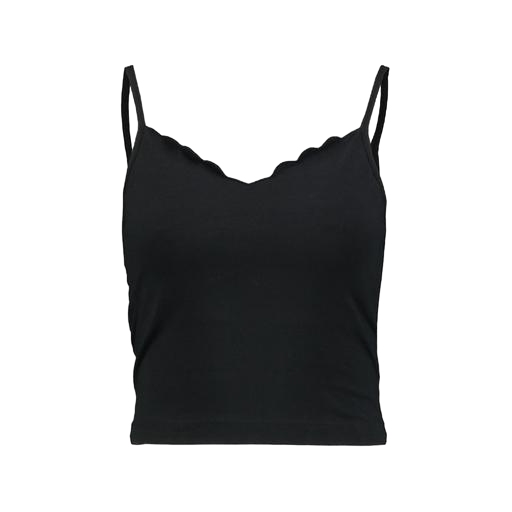
black scalloped crop top, black realm scallop top, black cropped cami, white background